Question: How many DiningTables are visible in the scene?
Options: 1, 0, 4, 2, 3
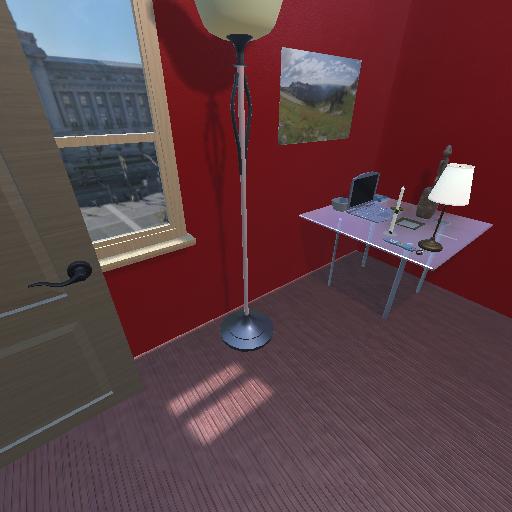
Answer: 1